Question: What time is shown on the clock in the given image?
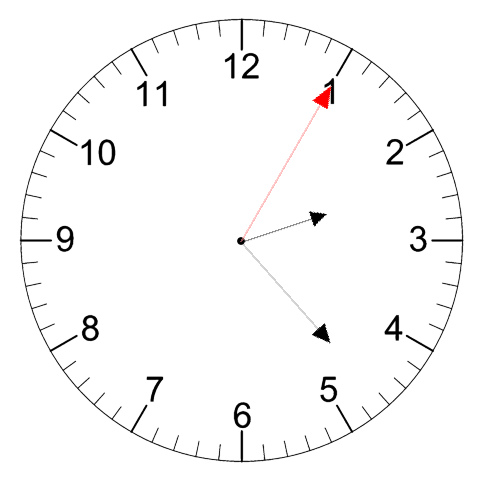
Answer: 02:23:05